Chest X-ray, PA view. Patient: 20 years old, sex F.
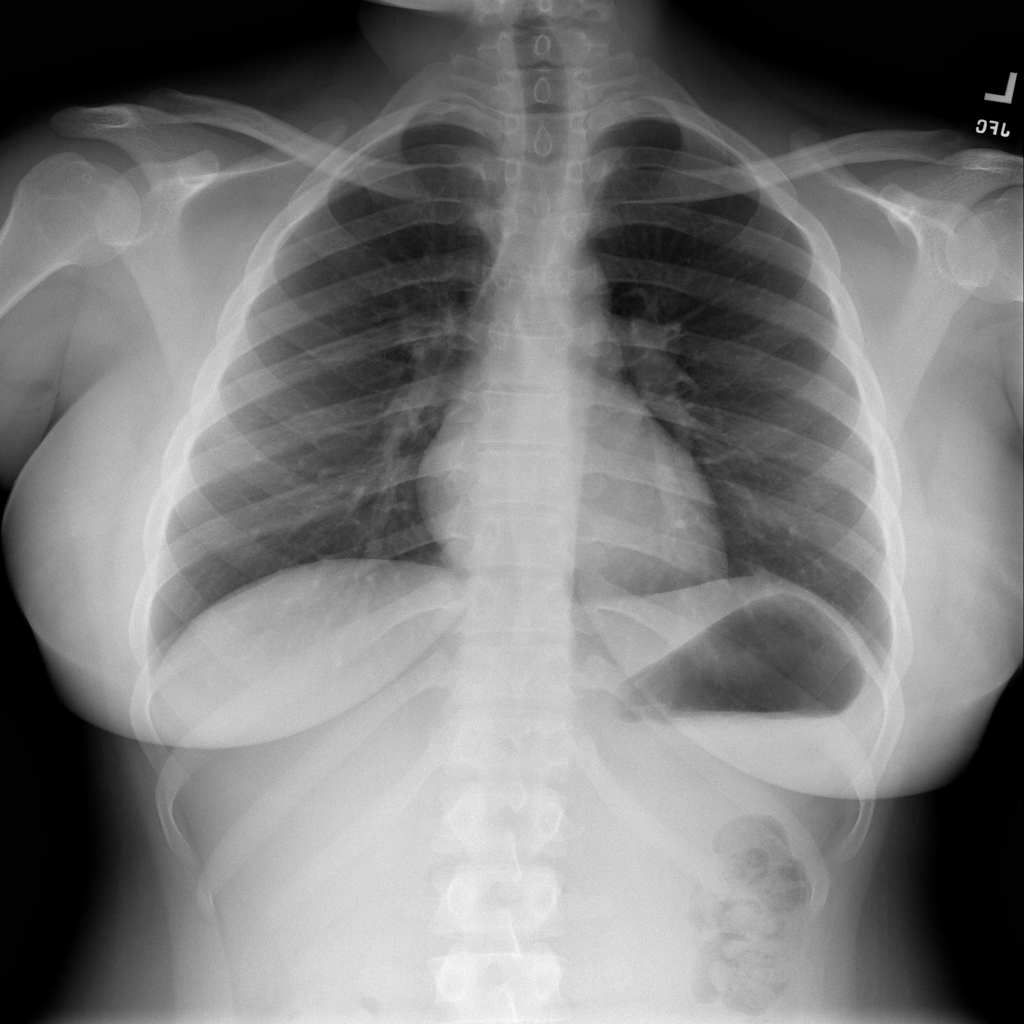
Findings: No Finding